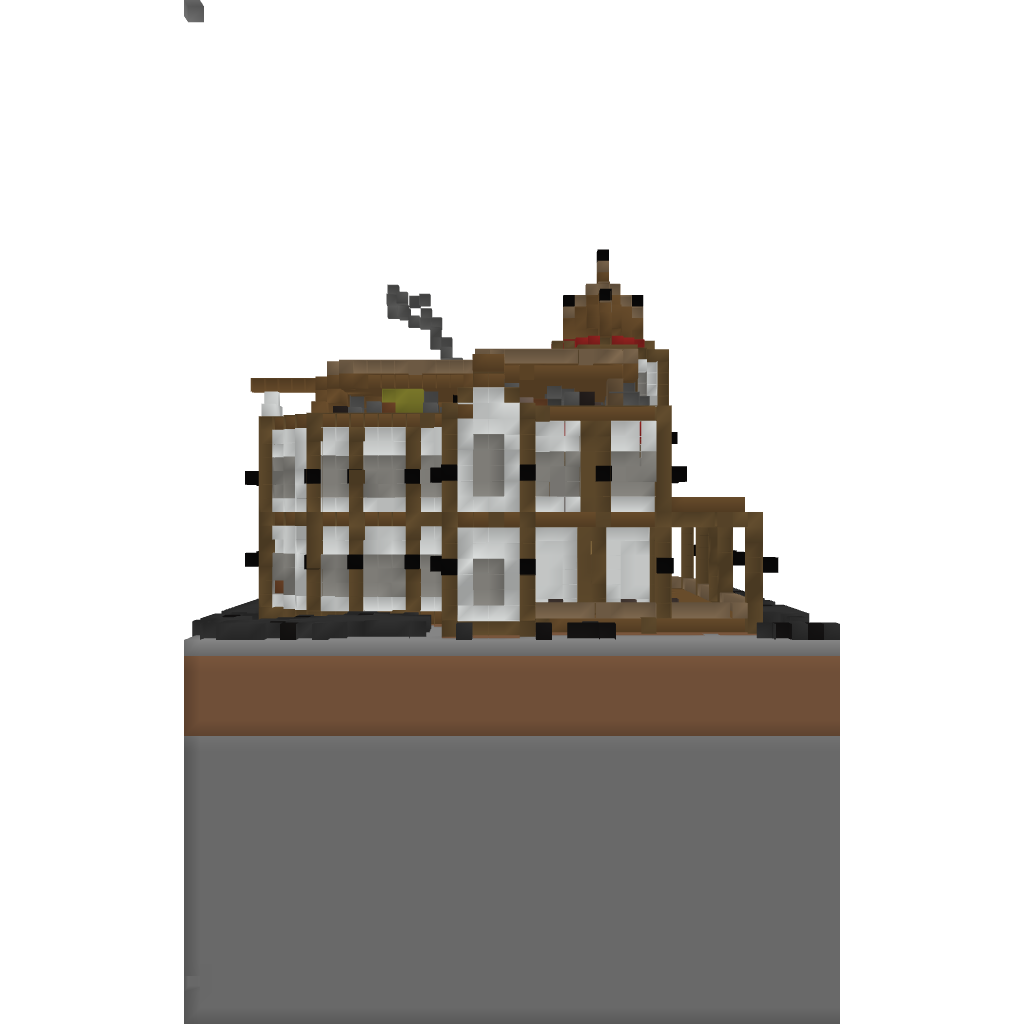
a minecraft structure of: Huge Medieval mansion V1.0